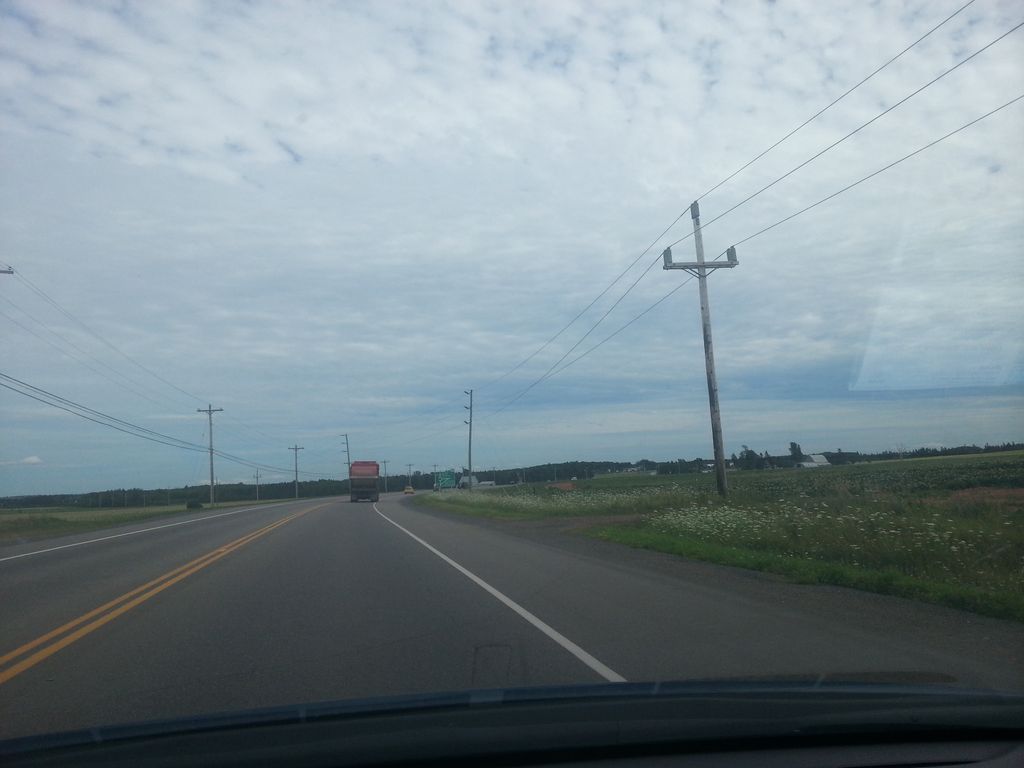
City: charlottetown